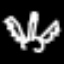
Label: octagon